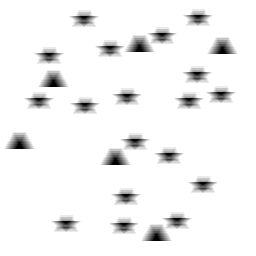
Squares: 0
Triangles: 6
Stars: 18
Total shapes: 24